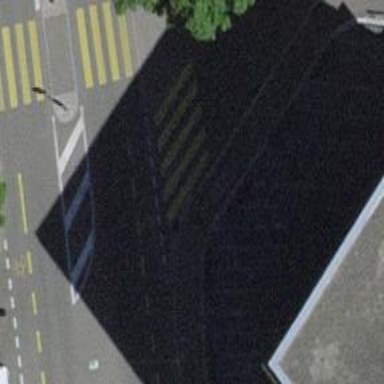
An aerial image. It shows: Uncontrolled zebra crossing.